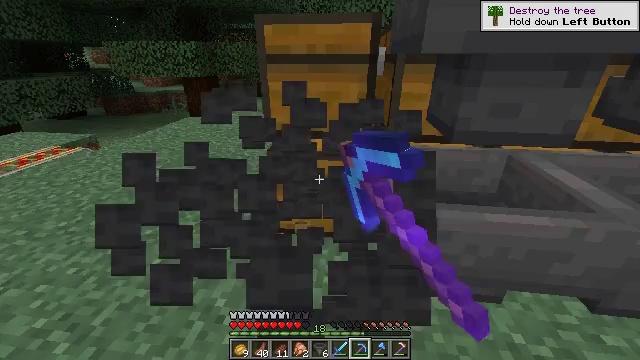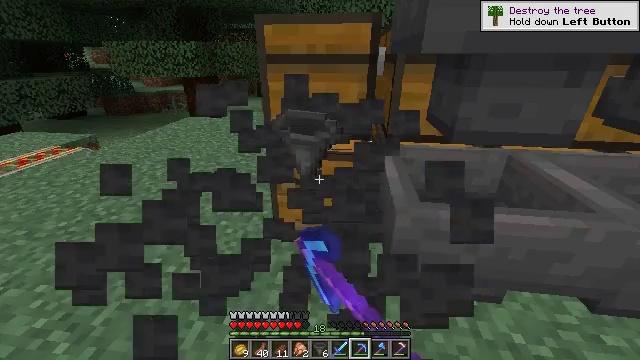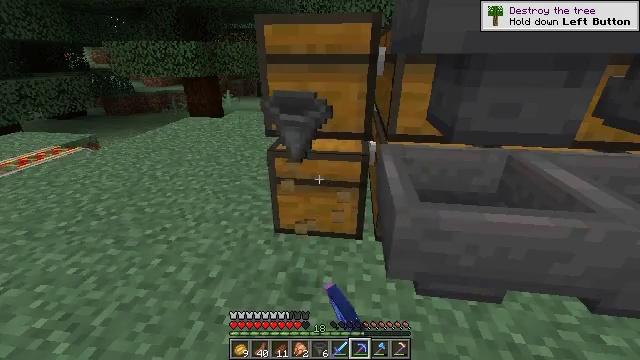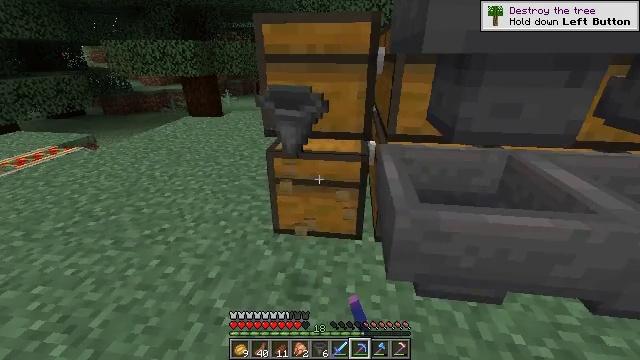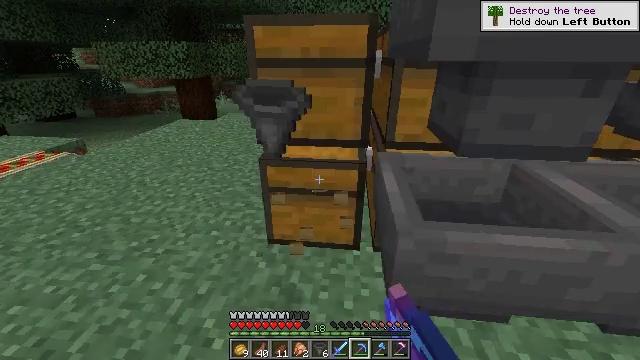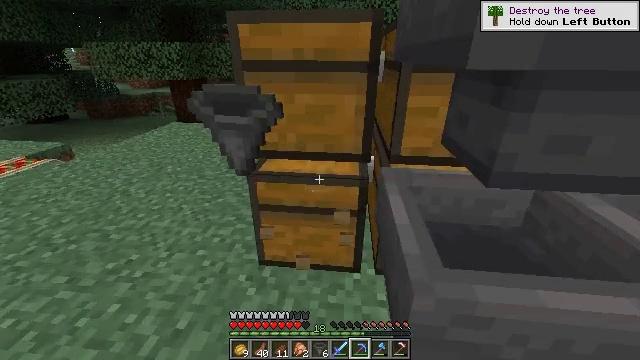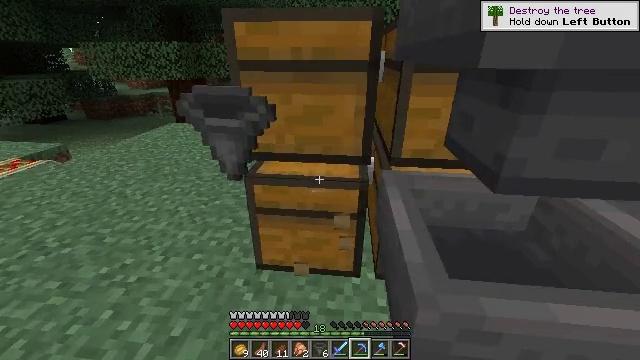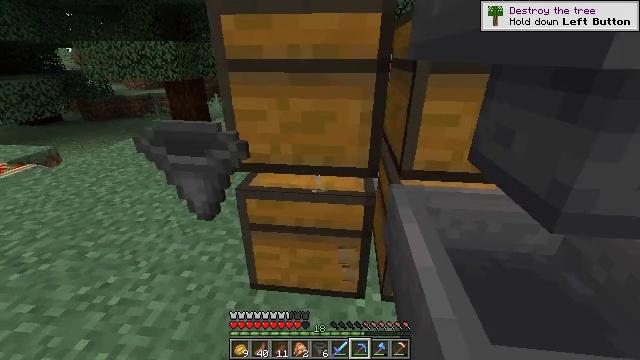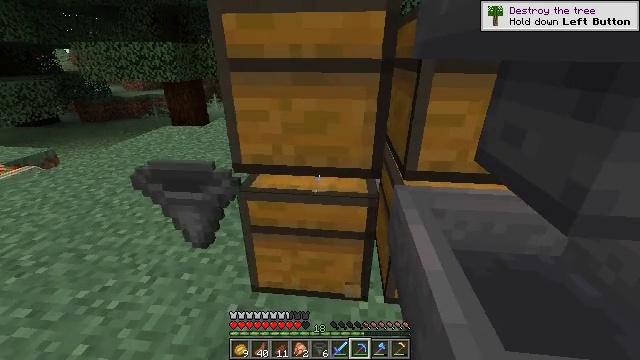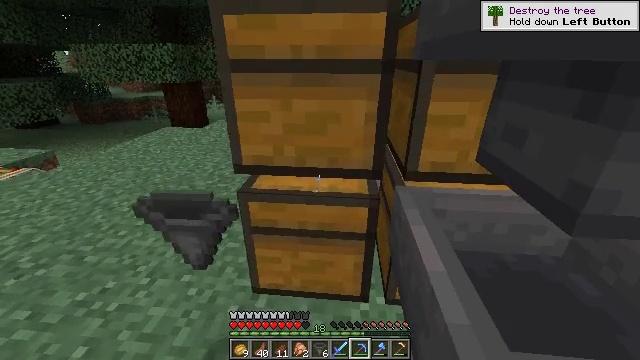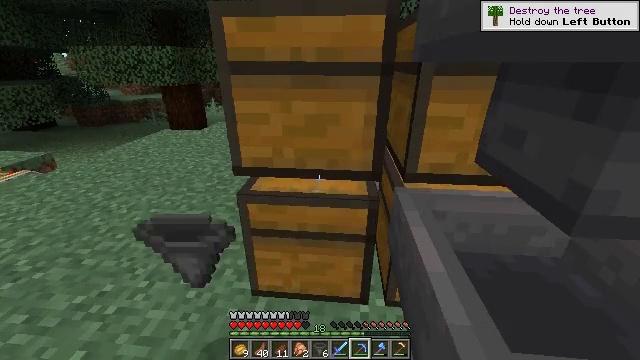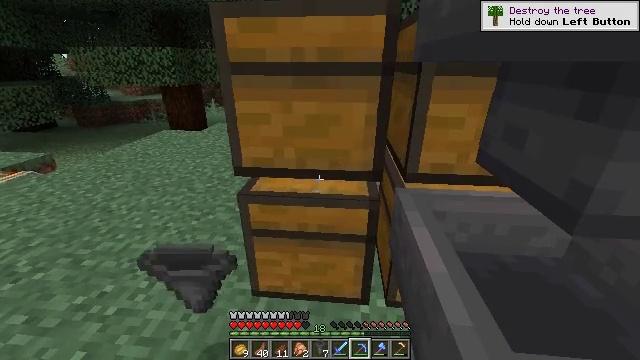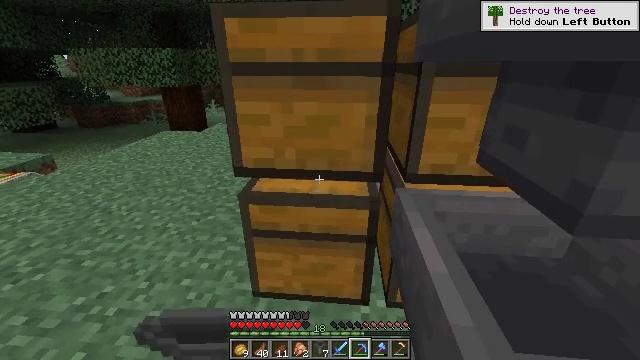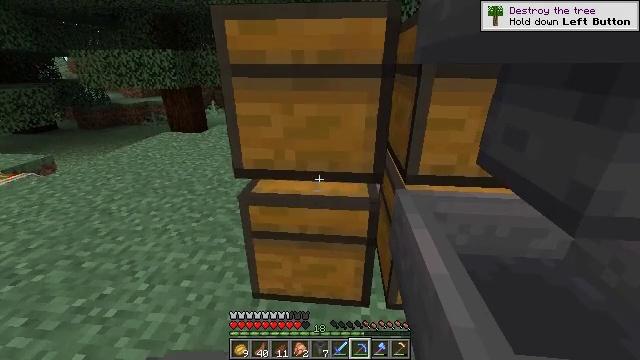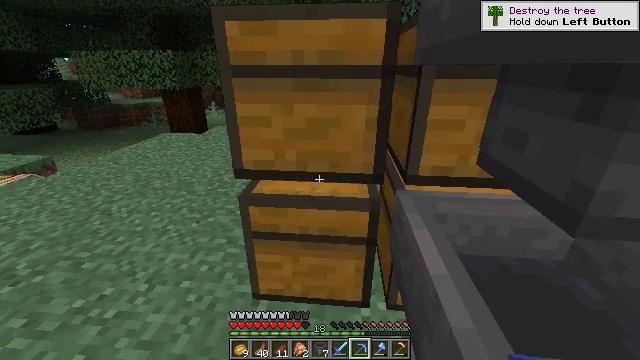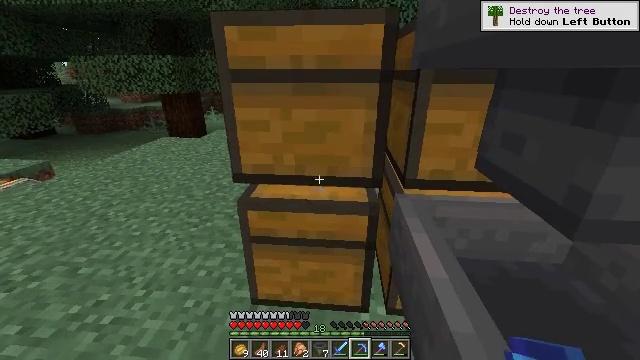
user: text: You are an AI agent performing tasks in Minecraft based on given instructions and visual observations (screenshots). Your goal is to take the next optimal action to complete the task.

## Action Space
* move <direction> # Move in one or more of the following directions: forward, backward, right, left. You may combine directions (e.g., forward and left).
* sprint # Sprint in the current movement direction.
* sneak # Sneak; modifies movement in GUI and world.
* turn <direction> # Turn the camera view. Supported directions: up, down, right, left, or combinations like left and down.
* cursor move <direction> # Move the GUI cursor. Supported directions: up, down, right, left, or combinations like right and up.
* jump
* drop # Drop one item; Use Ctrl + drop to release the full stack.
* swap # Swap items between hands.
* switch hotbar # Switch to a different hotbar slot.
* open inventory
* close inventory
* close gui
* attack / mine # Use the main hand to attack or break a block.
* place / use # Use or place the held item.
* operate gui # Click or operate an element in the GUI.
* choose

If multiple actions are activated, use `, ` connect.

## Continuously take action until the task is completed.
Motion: motion action
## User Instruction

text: Break the chest to retrieve items inside.
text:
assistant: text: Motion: attack / mine
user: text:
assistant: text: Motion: attack / mine
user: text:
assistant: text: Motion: move forward, attack / mine
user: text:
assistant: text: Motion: move forward
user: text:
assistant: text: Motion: move forward
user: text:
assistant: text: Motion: move forward
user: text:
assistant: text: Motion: no_op
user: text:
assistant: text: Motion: no_op
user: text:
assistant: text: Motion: no_op
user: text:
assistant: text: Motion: no_op
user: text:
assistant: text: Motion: no_op
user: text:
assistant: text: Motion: no_op
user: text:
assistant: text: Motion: no_op
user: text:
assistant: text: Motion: no_op
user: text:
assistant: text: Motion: no_op
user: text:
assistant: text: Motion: no_op
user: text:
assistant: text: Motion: no_op
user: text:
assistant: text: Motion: no_op
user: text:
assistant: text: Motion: no_op
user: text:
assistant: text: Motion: no_op
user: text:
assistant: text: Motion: no_op
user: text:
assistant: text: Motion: no_op
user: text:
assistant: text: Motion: no_op
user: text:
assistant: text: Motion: no_op
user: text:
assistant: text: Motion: no_op
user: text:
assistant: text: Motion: no_op
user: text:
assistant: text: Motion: no_op
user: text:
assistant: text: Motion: no_op
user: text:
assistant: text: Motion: no_op
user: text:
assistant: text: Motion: no_op